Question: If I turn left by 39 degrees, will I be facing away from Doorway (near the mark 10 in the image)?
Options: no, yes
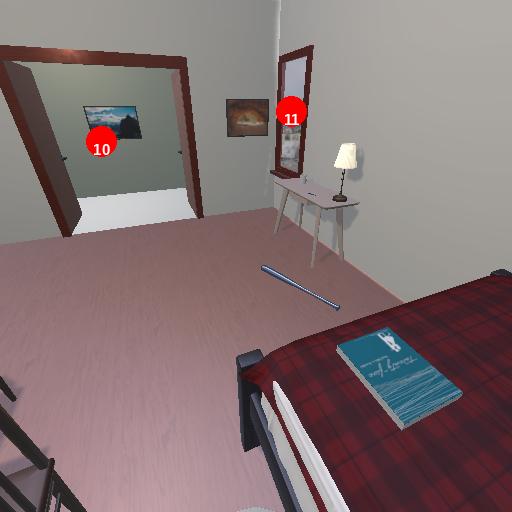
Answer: no